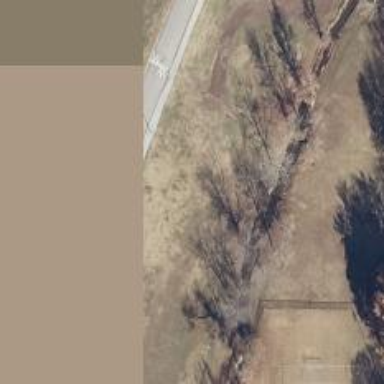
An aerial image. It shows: Disc golf tee area.